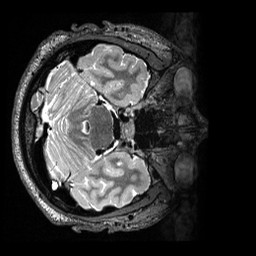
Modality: T2w
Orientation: axial
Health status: healthy
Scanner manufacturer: siemens
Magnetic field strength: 3 T
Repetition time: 3.2 s
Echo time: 0.565 s